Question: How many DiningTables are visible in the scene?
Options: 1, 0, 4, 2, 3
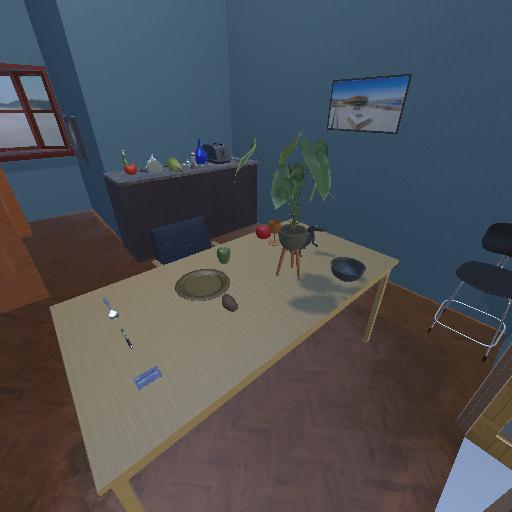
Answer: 1